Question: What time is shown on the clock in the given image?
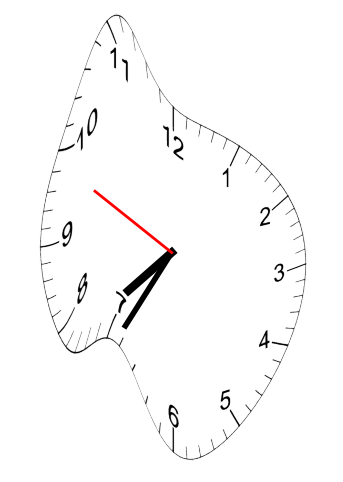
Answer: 07:34:49